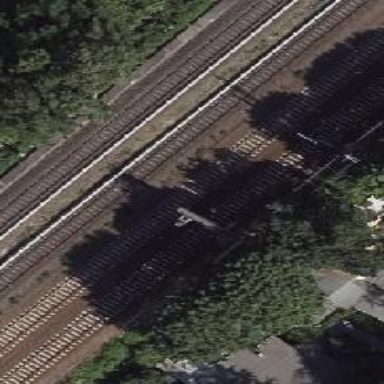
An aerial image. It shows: Railway signal.